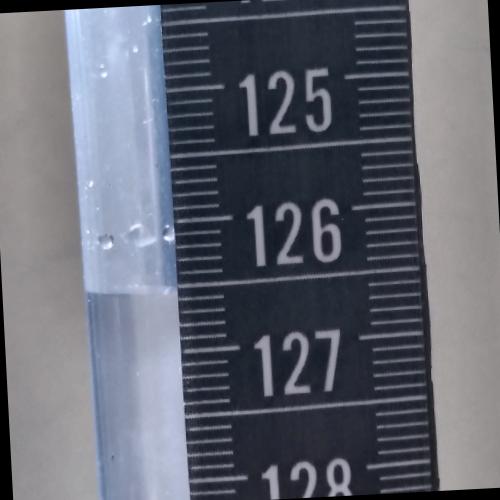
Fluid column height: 126.5 cm